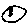
Label: smiley face